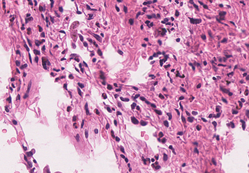
Tumor epithelial tissue: no
Tumor-associated stroma tissue: no
Normal tissue: yes